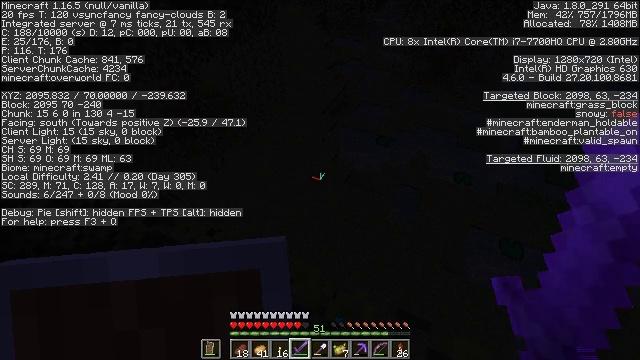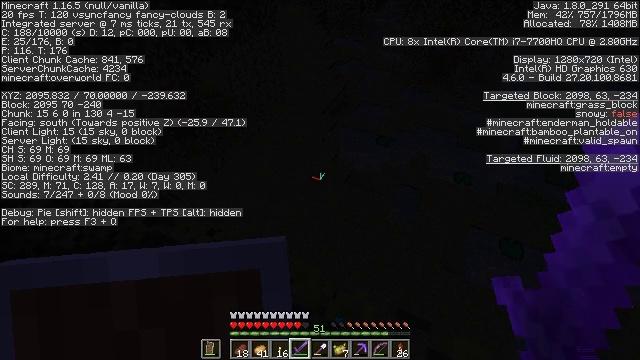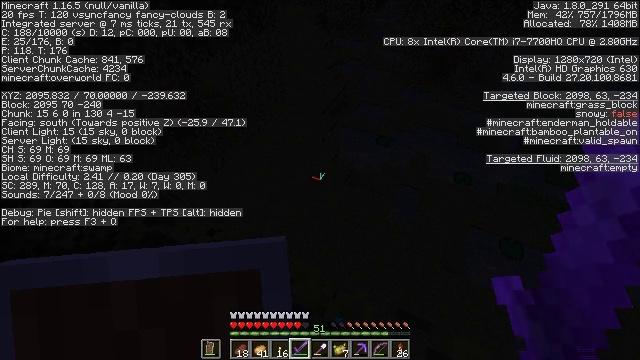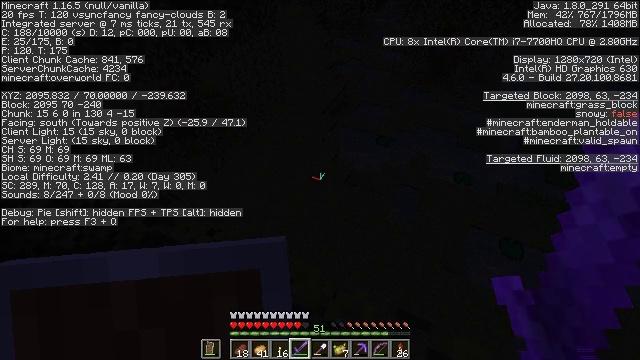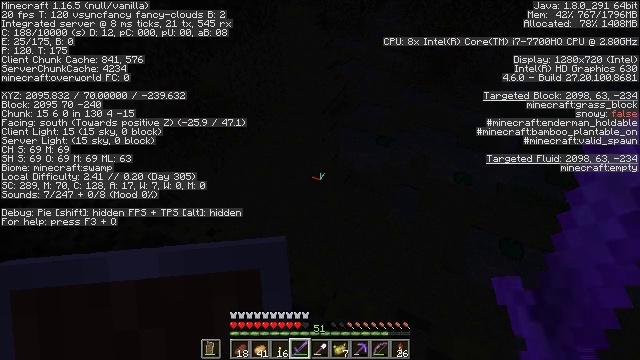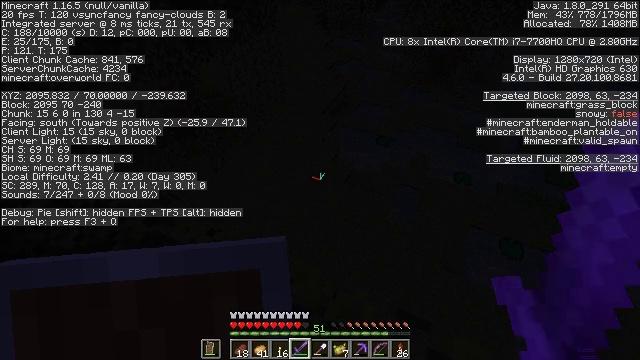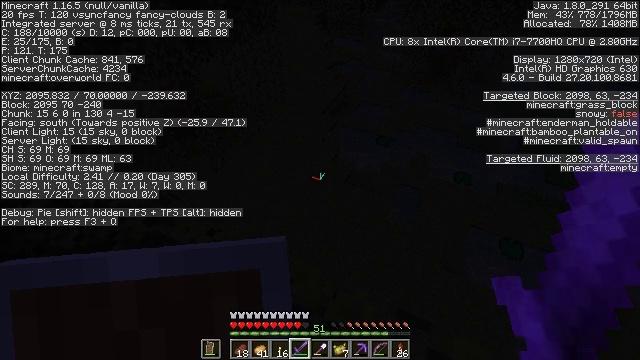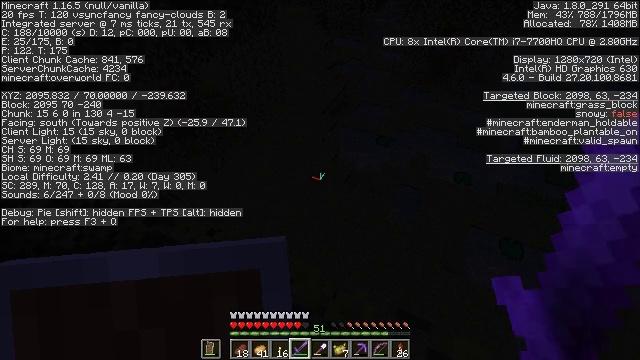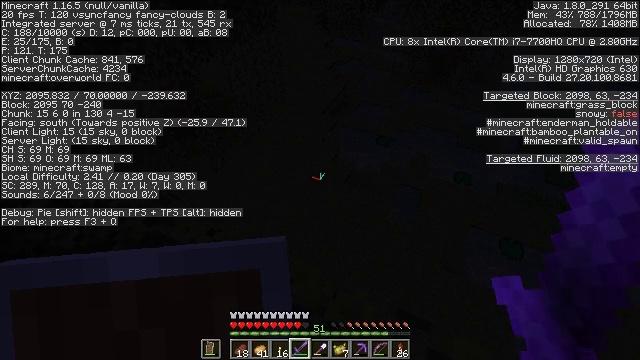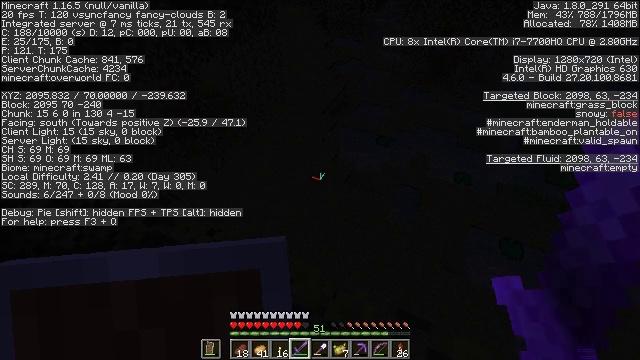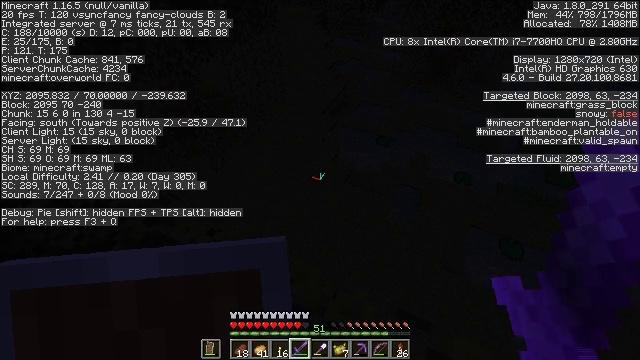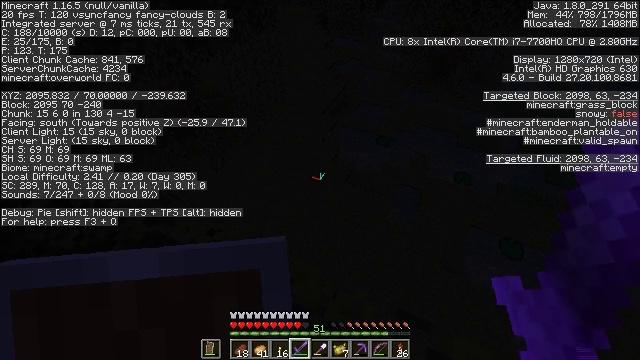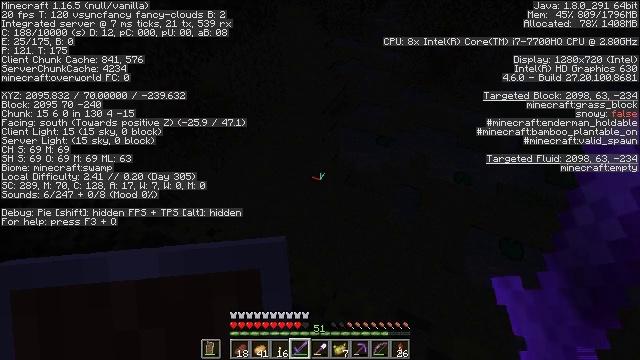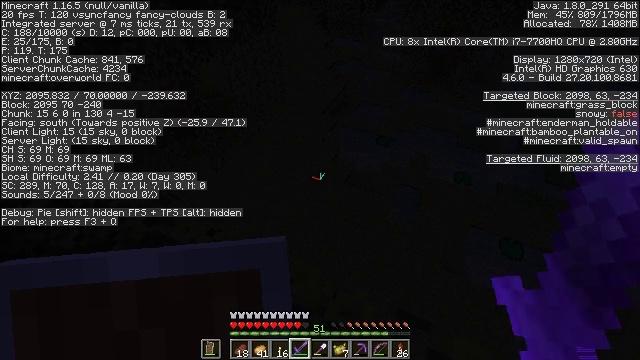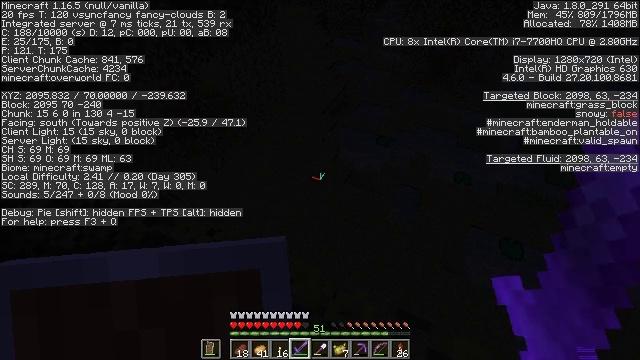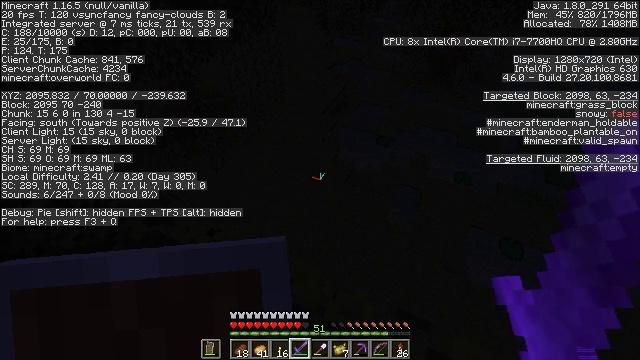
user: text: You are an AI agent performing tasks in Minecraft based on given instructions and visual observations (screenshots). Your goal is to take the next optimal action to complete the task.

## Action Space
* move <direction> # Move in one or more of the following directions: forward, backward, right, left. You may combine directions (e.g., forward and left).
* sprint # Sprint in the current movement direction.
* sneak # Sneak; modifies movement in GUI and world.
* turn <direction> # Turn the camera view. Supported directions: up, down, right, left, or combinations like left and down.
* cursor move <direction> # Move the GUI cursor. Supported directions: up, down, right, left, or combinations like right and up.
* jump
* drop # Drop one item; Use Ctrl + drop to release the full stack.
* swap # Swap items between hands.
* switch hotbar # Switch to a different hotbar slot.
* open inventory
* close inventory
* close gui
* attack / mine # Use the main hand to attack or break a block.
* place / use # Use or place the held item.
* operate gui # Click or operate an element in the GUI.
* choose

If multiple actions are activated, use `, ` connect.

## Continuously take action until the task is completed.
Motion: motion action
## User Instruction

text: Kill enemies.
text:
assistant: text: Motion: no_op
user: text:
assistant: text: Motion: no_op
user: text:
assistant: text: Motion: no_op
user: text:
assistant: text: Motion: no_op
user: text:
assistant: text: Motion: no_op
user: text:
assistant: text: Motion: no_op
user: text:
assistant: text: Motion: no_op
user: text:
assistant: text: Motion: no_op
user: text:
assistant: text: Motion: no_op
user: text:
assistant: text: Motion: no_op
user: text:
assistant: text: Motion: no_op
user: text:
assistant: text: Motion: no_op
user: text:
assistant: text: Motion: no_op
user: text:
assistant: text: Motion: no_op
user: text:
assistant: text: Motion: no_op
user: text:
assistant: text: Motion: no_op
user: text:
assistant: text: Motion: no_op
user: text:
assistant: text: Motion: no_op
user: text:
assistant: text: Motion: no_op
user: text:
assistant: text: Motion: no_op
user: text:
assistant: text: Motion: no_op
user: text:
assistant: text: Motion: no_op
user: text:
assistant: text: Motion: no_op
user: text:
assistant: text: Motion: no_op
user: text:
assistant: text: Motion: no_op
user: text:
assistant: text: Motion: no_op
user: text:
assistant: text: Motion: no_op
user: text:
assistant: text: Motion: no_op
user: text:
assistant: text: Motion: no_op
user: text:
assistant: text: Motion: no_op